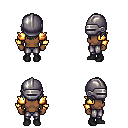
a pixel art fantasy rpg character, female body template, human, dark skin, gold arm armor, metal pants, gray long hairstyle, metal helm, black shoes, four views (front, back, left, right), 2x2 character sprite sheet, small pixel art, hard edges, no anti-aliasing